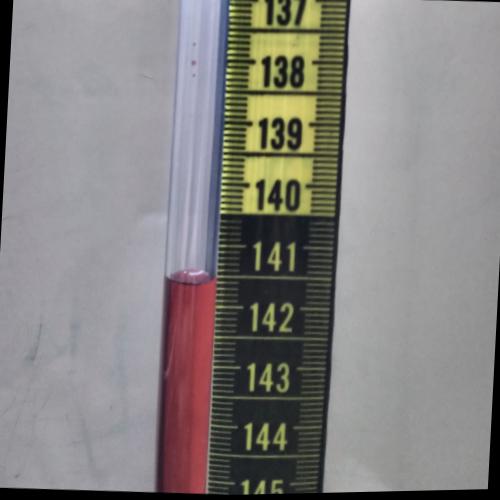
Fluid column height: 141.6 cm